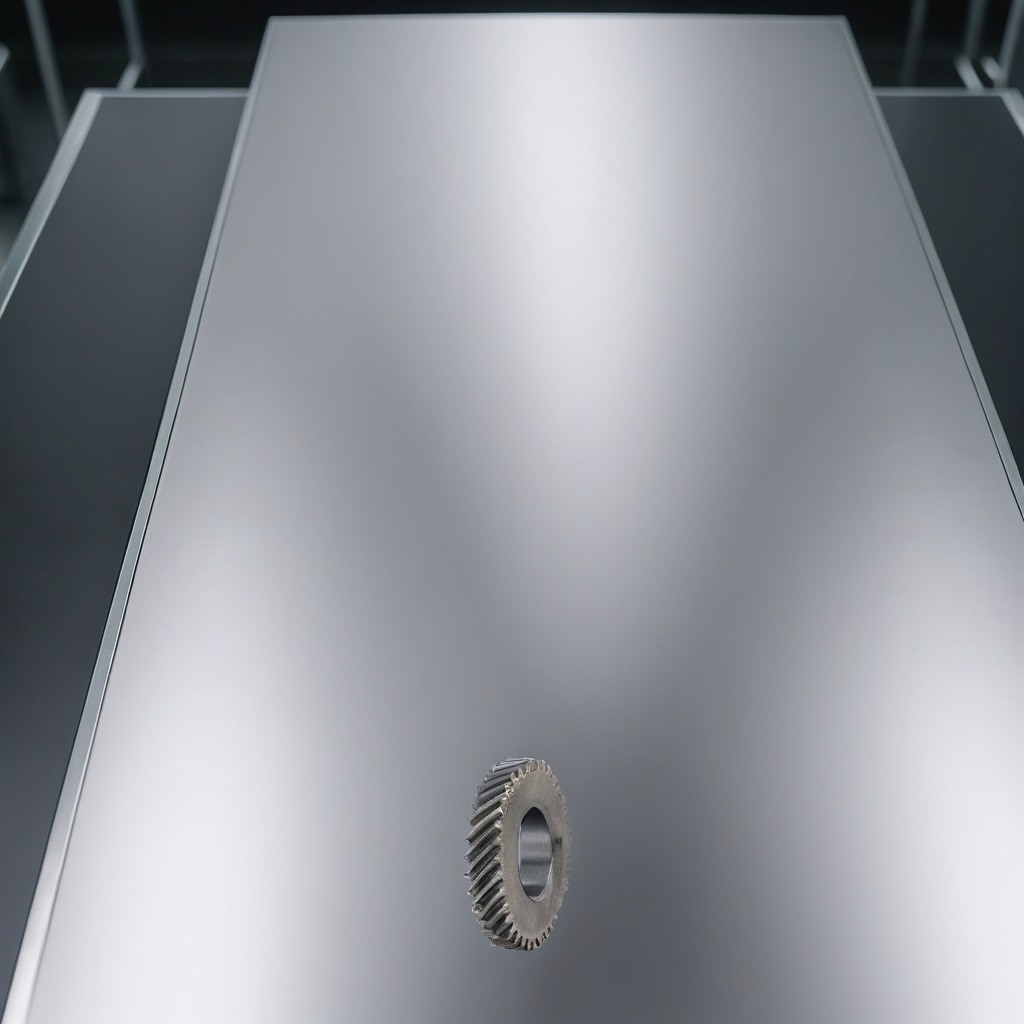
A steel gear with teeth lies on the stainless steel table in a high-end prototyping lab.